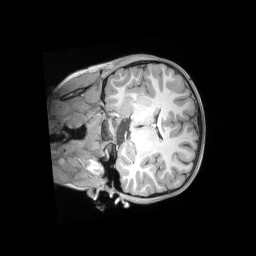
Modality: T1w
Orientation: coronal
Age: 7
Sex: male
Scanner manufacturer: siemens
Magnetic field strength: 3 T
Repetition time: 2.53 s
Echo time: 0.00164 s